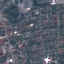
Land use / land cover class: Residential